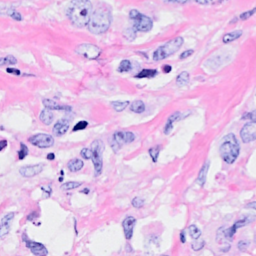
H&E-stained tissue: Breast